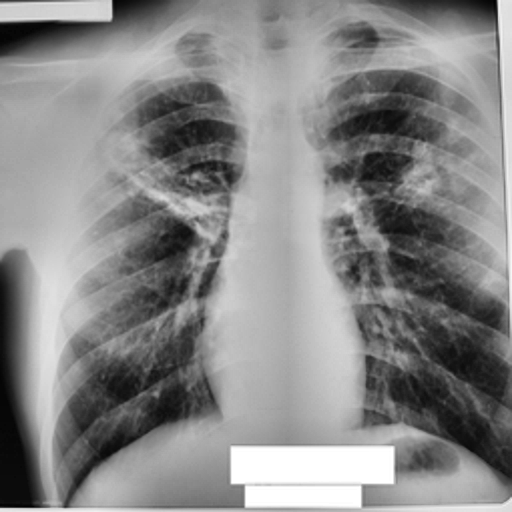
Finding: TUBERCULOSIS